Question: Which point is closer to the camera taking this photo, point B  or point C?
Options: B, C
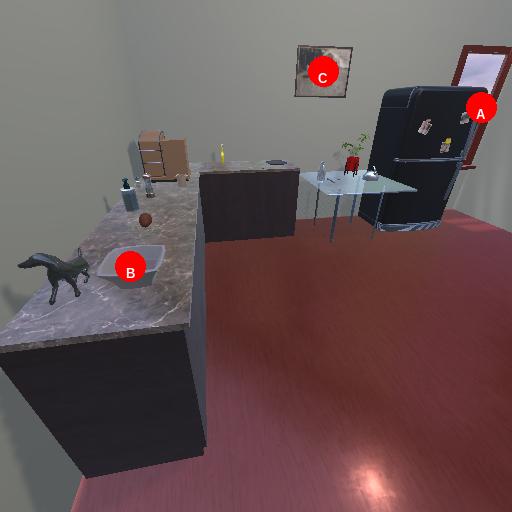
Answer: B